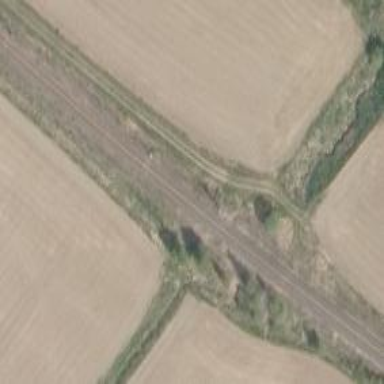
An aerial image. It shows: Railway with continuous electrified contact line.